Question: If I have all of the outer edges of polygons in a list how would I go about finding the inside coordinates?? To make matters simple I drew the following image to represent the problem:

I need to find the inside of 'buildings' in a tilebased game.
- -
In the event the building is not fully shown in view (right building) I have solved the issue by adding the entire green section (-1,-1, 0,-1, etc.) into the list.
Without following some insane if search tree I have no idea how to solve this. I am posting here for some tips, code, or psuedo code. Any help is so appreciated. Thanks so much! :)
---
@Andrew Thompson: I think I miswrote my situaton. This is not like the duplicate you linked to. I don't have the image. The excel drawing I did above was just an example. For that example:
I have a list containing the brown values:
ie. {"1,1", "2,1", "3,1", "1,2", etc.}
And I need a corresponding list of the blue values: ie. {"2,2", "2,6", "3,6", "4,6", etc.}
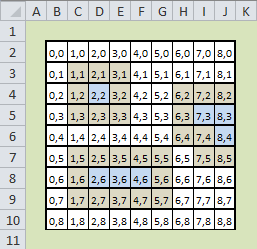
Answer: I toyed around with the A* algorithm this week. There may be other solutions to your request, but since I already have the code, it was just a matter of adapting it to your needs. However, for your specific requirement you could also simply use a and classify the cells this way, see the method in the algorithm code.
The <URL> finds a path from a given start to a given goal. In your case the start is the goal, which means it's a reference point that classifies an "outside" cell. From there on we search for everything that we can traverse.
I left the path finding code for you in the example, maybe it's of use for your further needs.
Here's the code:
Demo.java
'''
import java.util.List;
import java.util.Set;
public class Demo {
public static void main(String[] args) {
// create grid like in the example
int cols = 9;
int rows = 9;
Grid grid = new Grid( cols, rows);
// create walls like in the example
grid.getCell( 1, 1).setTraversable( false);
grid.getCell( 2, 1).setTraversable( false);
grid.getCell( 3, 1).setTraversable( false);
grid.getCell( 1, 2).setTraversable( false);
grid.getCell( 3, 2).setTraversable( false);
grid.getCell( 6, 2).setTraversable( false);
grid.getCell( 7, 2).setTraversable( false);
grid.getCell( 8, 2).setTraversable( false);
grid.getCell( 1, 3).setTraversable( false);
grid.getCell( 2, 3).setTraversable( false);
grid.getCell( 3, 3).setTraversable( false);
grid.getCell( 6, 3).setTraversable( false);
grid.getCell( 6, 4).setTraversable( false);
grid.getCell( 7, 4).setTraversable( false);
grid.getCell( 1, 5).setTraversable( false);
grid.getCell( 2, 5).setTraversable( false);
grid.getCell( 3, 5).setTraversable( false);
grid.getCell( 4, 5).setTraversable( false);
grid.getCell( 5, 5).setTraversable( false);
grid.getCell( 7, 5).setTraversable( false);
grid.getCell( 8, 5).setTraversable( false);
grid.getCell( 1, 6).setTraversable( false);
grid.getCell( 5, 6).setTraversable( false);
grid.getCell( 1, 7).setTraversable( false);
grid.getCell( 2, 7).setTraversable( false);
grid.getCell( 3, 7).setTraversable( false);
grid.getCell( 4, 7).setTraversable( false);
grid.getCell( 5, 7).setTraversable( false);
// find traversables
// -------------------------
AStarAlgorithm alg = new AStarAlgorithm();
Cell start;
Cell goal;
// reference point = 0/0
start = grid.getCell(0, 0);
Set<Cell> visited = alg.getFloodFillCells(grid, start, true);
// find inside cells
for( int row=0; row < rows; row++) {
for( int col=0; col < cols; col++) {
Cell cell = grid.getCell(col, row);
if( !cell.traversable) {
cell.setType(Type.WALL);
}
else if( visited.contains( cell)) {
cell.setType(Type.OUTSIDE);
}
else {
cell.setType(Type.INSIDE);
}
}
}
// log inside cells
for( int row=0; row < rows; row++) {
for( int col=0; col < cols; col++) {
Cell cell = grid.getCell(col, row);
if( cell.getType() == Type.INSIDE) {
System.out.println("Inside: " + cell);
}
}
}
// path finding
// -------------------------
// start = top/left, goal = bottom/right
start = grid.getCell(0, 0);
goal = grid.getCell(8, 8);
// find a* path
List<Cell> path = alg.findPath(grid, start, goal, true);
// log path
System.out.println(path);
System.exit(0);
}
}
'''
Type.java
'''
public enum Type {
OUTSIDE,
WALL,
INSIDE,
}
'''
Cell.java
'''
public class Cell implements Cloneable {
int col;
int row;
boolean traversable;
Type type;
double g;
double f;
double h;
Cell cameFrom;
public Cell( int col, int row, boolean traversable) {
this.col=col;
this.row=row;
this.traversable = traversable;
}
public double getF() {
return f;
}
public double getG() {
return g;
}
public double getH() {
return h;
}
public void setTraversable( boolean traversable) {
this.traversable = traversable;
}
public void setType( Type type) {
this.type = type;
}
public Type getType() {
return this.type;
}
public String toString() {
return col + "/" + row;
}
}
'''
Grid.java
'''
public class Grid {
Cell[][] cells;
int cols;
int rows;
public Grid( int cols, int rows) {
this.cols = cols;
this.rows = rows;
cells = new Cell[rows][cols];
for( int row=0; row < rows; row++) {
for( int col=0; col < cols; col++) {
cells[row][col] = new Cell( col, row, true);
}
}
}
public Cell getCell( int col, int row) {
return cells[row][col];
}
/**
* Get neighboring cells relative to the given cell. By default they are top/right/bottom/left.
* If allowDiagonals is enabled, then also top-left, top-right, bottom-left, bottom-right cells are in the results.
* @param cell
* @param allowDiagonals
* @return
*/
public Cell[] getNeighbors(Cell cell, boolean allowDiagonals) {
Cell[] neighbors = new Cell[ allowDiagonals ? 8 : 4];
int currentColumn = cell.col;
int currentRow = cell.row;
int neighborColumn;
int neighborRow;
// top
neighborColumn = currentColumn;
neighborRow = currentRow - 1;
if (neighborRow >= 0) {
if( cells[neighborRow][neighborColumn].traversable) {
neighbors[0] = cells[neighborRow][neighborColumn];
}
}
// bottom
neighborColumn = currentColumn;
neighborRow = currentRow + 1;
if (neighborRow < rows) {
if( cells[neighborRow][neighborColumn].traversable) {
neighbors[1] = cells[neighborRow][neighborColumn];
}
}
// left
neighborColumn = currentColumn - 1;
neighborRow = currentRow;
if ( neighborColumn >= 0) {
if( cells[neighborRow][neighborColumn].traversable) {
neighbors[2] = cells[neighborRow][neighborColumn];
}
}
// right
neighborColumn = currentColumn + 1;
neighborRow = currentRow;
if ( neighborColumn < cols) {
if( cells[neighborRow][neighborColumn].traversable) {
neighbors[3] = cells[neighborRow][neighborColumn];
}
}
if (allowDiagonals) {
// top/left
neighborColumn = currentColumn - 1;
neighborRow = currentRow - 1;
if (neighborRow >= 0 && neighborColumn >= 0) {
if( cells[neighborRow][neighborColumn].traversable) {
neighbors[4] = cells[neighborRow][neighborColumn];
}
}
// bottom/right
neighborColumn = currentColumn + 1;
neighborRow = currentRow + 1;
if (neighborRow < rows && neighborColumn < cols) {
if( cells[neighborRow][neighborColumn].traversable) {
neighbors[5] = cells[neighborRow][neighborColumn];
}
}
// top/right
neighborColumn = currentColumn + 1;
neighborRow = currentRow - 1;
if (neighborRow >= 0 && neighborColumn < cols) {
if( cells[neighborRow][neighborColumn].traversable) {
neighbors[6] = cells[neighborRow][neighborColumn];
}
}
// bottom/left
neighborColumn = currentColumn - 1;
neighborRow = currentRow + 1;
if (neighborRow < rows && neighborColumn >= 0) {
if( cells[neighborRow][neighborColumn].traversable) {
neighbors[7] = cells[neighborRow][neighborColumn];
}
}
}
return neighbors;
}
}
'''
AStarAlgorithm.java
'''
import java.util.ArrayList;
import java.util.Comparator;
import java.util.HashSet;
import java.util.List;
import java.util.PriorityQueue;
import java.util.Set;
/**
* A* algorithm from http://en.wikipedia.org/wiki/A*_search_algorithm
*/
public class AStarAlgorithm {
public class CellComparator implements Comparator<Cell>
{
@Override
public int compare(Cell a, Cell b)
{
return Double.compare(a.f, b.f);
}
}
/**
* Find all cells that we can traverse from a given reference start point that's an outside cell.
* Algorithm is like the A* path finding, but we don't stop when we found the goal, neither do we consider the calculation of the distance.
* @param g
* @param start
* @param goal
* @param allowDiagonals
* @return
*/
public Set<Cell> getFloodFillCells(Grid g, Cell start, boolean allowDiagonals) {
Cell current = null;
Set<Cell> closedSet = new HashSet<>();
Set<Cell> openSet = new HashSet<Cell>();
openSet.add(start);
while (!openSet.isEmpty()) {
current = openSet.iterator().next();
openSet.remove(current);
closedSet.add(current);
for (Cell neighbor : g.getNeighbors(current, allowDiagonals)) {
if (neighbor == null) {
continue;
}
if (closedSet.contains(neighbor)) {
continue;
}
openSet.add(neighbor);
}
}
return closedSet;
}
/**
* Find path from start to goal.
* @param g
* @param start
* @param goal
* @param allowDiagonals
* @return
*/
public List<Cell> findPath( Grid g, Cell start, Cell goal, boolean allowDiagonals) {
Cell current = null;
boolean containsNeighbor;
int cellCount = g.rows * g.cols;
Set<Cell> closedSet = new HashSet<>( cellCount);
PriorityQueue<Cell> openSet = new PriorityQueue<Cell>( cellCount, new CellComparator());
openSet.add( start);
start.g = 0d;
start.f = start.g + heuristicCostEstimate(start, goal);
while( !openSet.isEmpty()) {
current = openSet.poll();
if( current == goal) {
return reconstructPath( goal);
}
closedSet.add( current);
for( Cell neighbor: g.getNeighbors( current, allowDiagonals)) {
if( neighbor == null) {
continue;
}
if( closedSet.contains( neighbor)) {
continue;
}
double tentativeScoreG = current.g + distBetween( current, neighbor);
if( !(containsNeighbor=openSet.contains( neighbor)) || Double.compare(tentativeScoreG, neighbor.g) < 0) {
neighbor.cameFrom = current;
neighbor.g = tentativeScoreG;
neighbor.h = heuristicCostEstimate(neighbor, goal);
neighbor.f = neighbor.g + neighbor.h;
if( !containsNeighbor) {
openSet.add( neighbor);
}
}
}
}
return new ArrayList<>();
}
private List<Cell> reconstructPath( Cell current) {
List<Cell> totalPath = new ArrayList<>(200); // arbitrary value, we'll most likely have more than 10 which is default for java
totalPath.add( current);
while( (current = current.cameFrom) != null) {
totalPath.add( current);
}
return totalPath;
}
private double distBetween(Cell current, Cell neighbor) {
return heuristicCostEstimate( current, neighbor); // TODO: dist_between is heuristic_cost_estimate for our use-case; use various other heuristics
}
private double heuristicCostEstimate(Cell from, Cell to) {
return Math.sqrt((from.col-to.col)*(from.col-to.col) + (from.row - to.row)*(from.row-to.row));
}
}
'''
The result for the inside cell logging is
'''
Inside: 2/2
Inside: 7/3
Inside: 8/3
Inside: 8/4
Inside: 2/6
Inside: 3/6
Inside: 4/6
'''
The result for the path from 0/0 to 8/8 is
'''
[8/8, 7/7, 7/6, 6/5, 5/4, 5/3, 5/2, 4/1, 3/0, 2/0, 1/0, 0/0]
'''
I wrote an editor for this in JavaFX, will come up as a blog post soon, if you are interested. Basically your grid will look like this:

Where
- - - -
The numbers are the ones from the A* algorithm:
- - -
And like this if you don't allow diagonal movement:

But that's just off-topic :-)